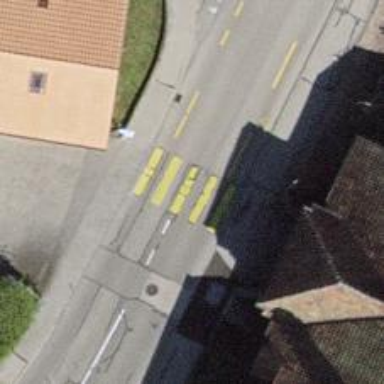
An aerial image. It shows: Uncontrolled zebra crossing with notable zebra markings.